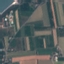
Label: PermanentCrop